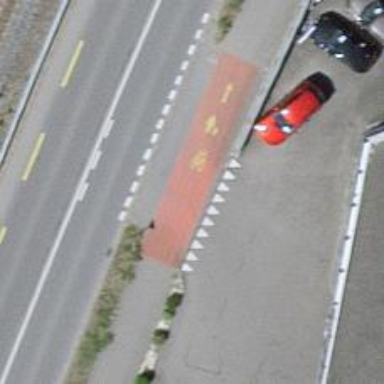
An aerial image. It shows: Marked road crossing featuring surface markings.